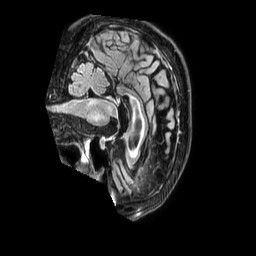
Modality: FLAIR
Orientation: sagittal
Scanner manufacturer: philips
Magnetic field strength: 3 T
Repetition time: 4.8 s
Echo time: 0.34 s